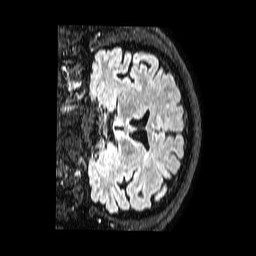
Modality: FLAIR
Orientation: coronal
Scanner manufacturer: philips
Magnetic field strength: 1.5 T
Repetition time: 4.8 s
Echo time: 0.3 s